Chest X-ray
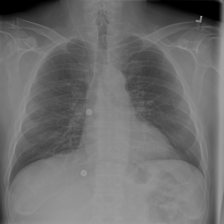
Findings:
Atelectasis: negative
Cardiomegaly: negative
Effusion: negative
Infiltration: negative
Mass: negative
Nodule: negative
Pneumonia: negative
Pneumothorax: negative
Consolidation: negative
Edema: negative
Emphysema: negative
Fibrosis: negative
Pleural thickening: negative
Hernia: negative